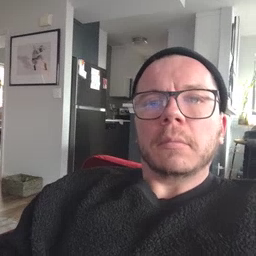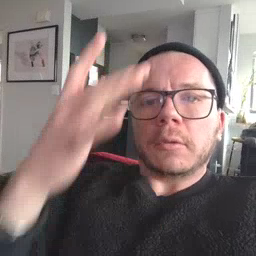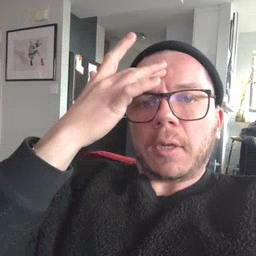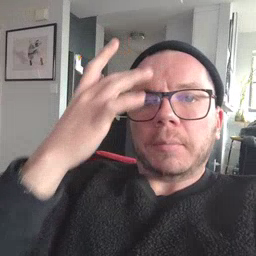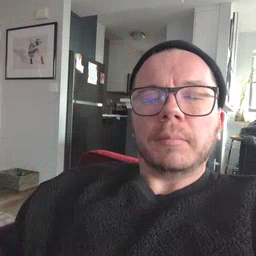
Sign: sick